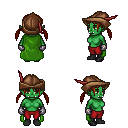
a pixel art fantasy rpg character, female body template, orc, green skin, green cape, red pants, brunette twin-tailed hairstyle, leather cap, metal gloves, black shoes, four views (front, back, left, right), 2x2 character sprite sheet, small pixel art, hard edges, no anti-aliasing